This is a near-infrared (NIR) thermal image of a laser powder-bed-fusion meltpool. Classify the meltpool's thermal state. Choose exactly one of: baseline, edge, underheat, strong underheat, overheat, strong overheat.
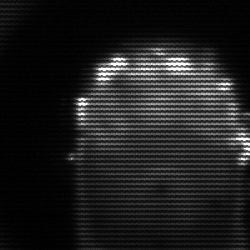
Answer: baseline